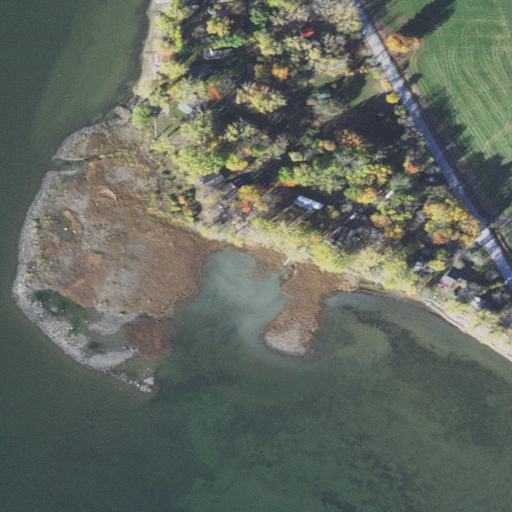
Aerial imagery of cape in Vermont named Mud Point containing open water, open development, low intensity development, woody wetlands, pasture, herbaceous wetlands, cultivated crops, and medium intensity development